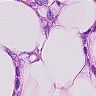
Metastatic tissue present: yes